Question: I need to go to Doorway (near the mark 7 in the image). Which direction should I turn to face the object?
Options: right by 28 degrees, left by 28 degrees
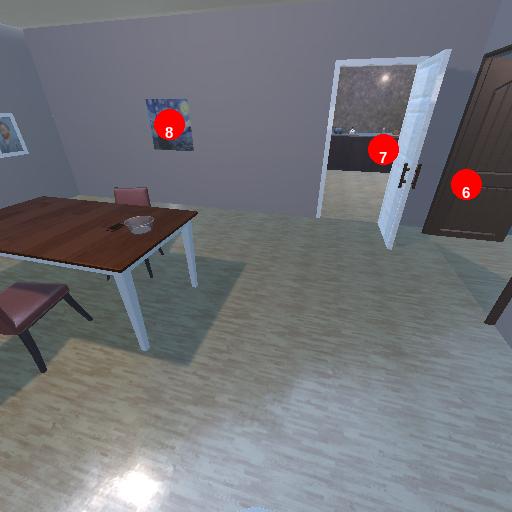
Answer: right by 28 degrees